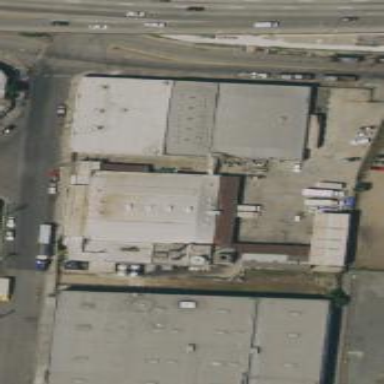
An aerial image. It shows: Industrial building.